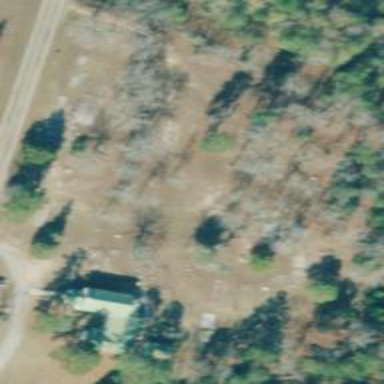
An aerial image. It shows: Graveyard.